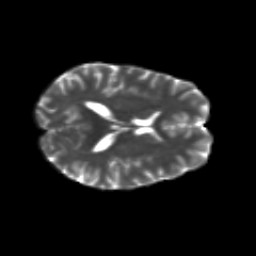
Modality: T2w
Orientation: axial
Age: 23
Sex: female
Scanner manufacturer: siemens
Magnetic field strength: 3 T
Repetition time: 8.8 s
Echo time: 0.085 s